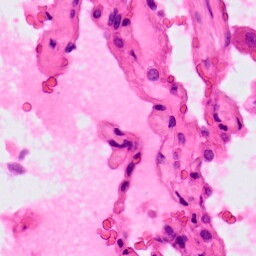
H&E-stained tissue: Lung